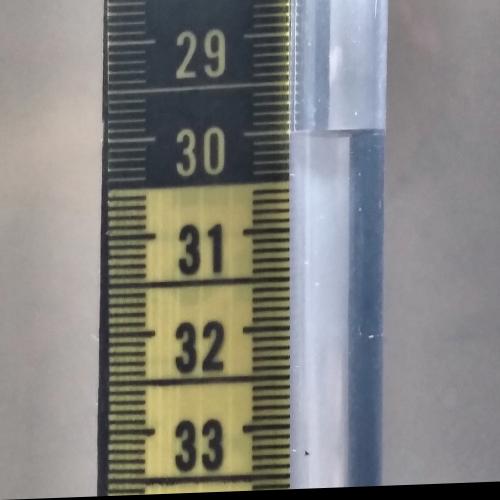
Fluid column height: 30.0 cm